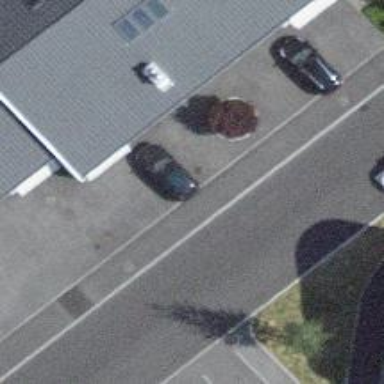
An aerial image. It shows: Kerb barrier.